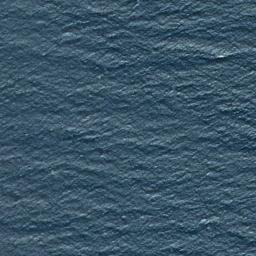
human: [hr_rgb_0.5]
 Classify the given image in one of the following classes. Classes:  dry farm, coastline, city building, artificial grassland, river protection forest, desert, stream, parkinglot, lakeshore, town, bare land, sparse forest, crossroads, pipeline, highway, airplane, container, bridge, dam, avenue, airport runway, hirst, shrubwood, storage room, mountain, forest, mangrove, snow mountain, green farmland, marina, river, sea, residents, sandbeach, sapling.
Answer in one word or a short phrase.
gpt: sea